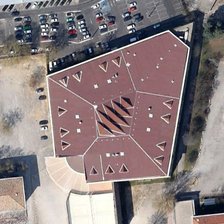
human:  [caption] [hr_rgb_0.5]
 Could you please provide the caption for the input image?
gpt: there is a red building in the middle of the land .

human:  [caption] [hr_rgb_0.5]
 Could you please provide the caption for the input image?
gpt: there is a red building in the middle of the land .

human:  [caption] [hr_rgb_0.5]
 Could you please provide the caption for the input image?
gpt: there is a large parking lot next to the building .

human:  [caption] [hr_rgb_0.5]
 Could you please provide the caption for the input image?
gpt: there is a large parking lot next to the building .

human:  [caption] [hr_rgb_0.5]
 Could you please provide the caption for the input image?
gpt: there is a red building in the middle of the land .